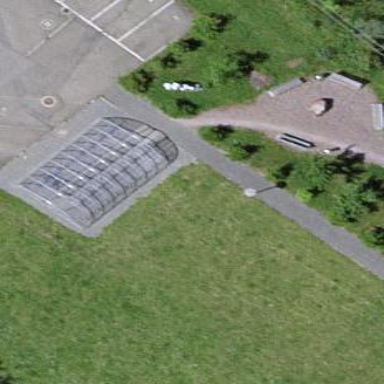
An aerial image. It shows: Bicycle parking facility located on the roof of building.